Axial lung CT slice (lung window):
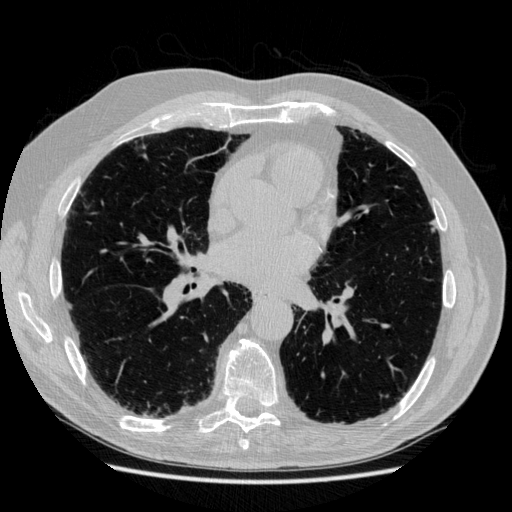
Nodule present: no